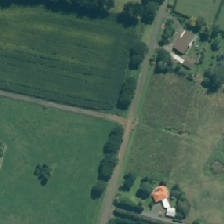
Land cover: shortrotation_cropland